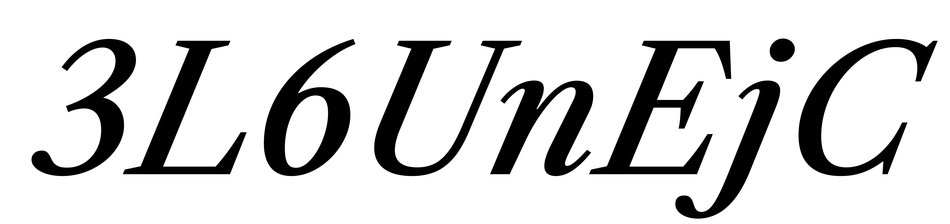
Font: LibreCaslonText-Italic_Medium_Italic